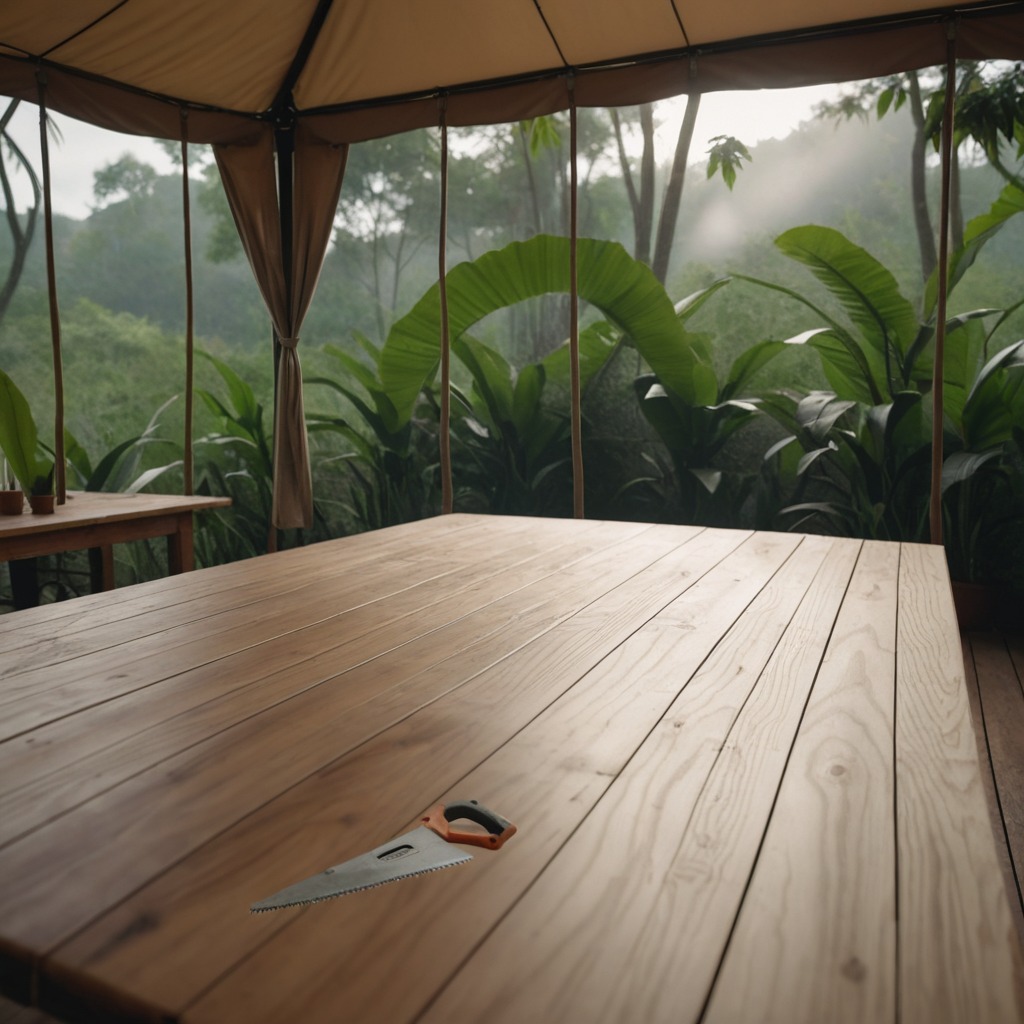
A metal saw is lying on a wooden table inside a jungle field workshop tent.